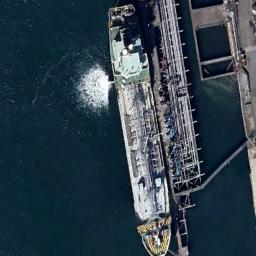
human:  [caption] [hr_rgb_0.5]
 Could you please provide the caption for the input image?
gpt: A white LNG ship docked by the dock .

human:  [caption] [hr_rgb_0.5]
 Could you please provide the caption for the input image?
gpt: The ship is docked at the dock and the water is deep blue .

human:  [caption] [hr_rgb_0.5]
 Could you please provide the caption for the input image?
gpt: A ship is beside the dock .

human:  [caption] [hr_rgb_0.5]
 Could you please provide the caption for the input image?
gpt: There is a ship in the blue water on the shore .

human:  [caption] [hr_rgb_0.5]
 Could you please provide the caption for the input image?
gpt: The ship is at the harbor .